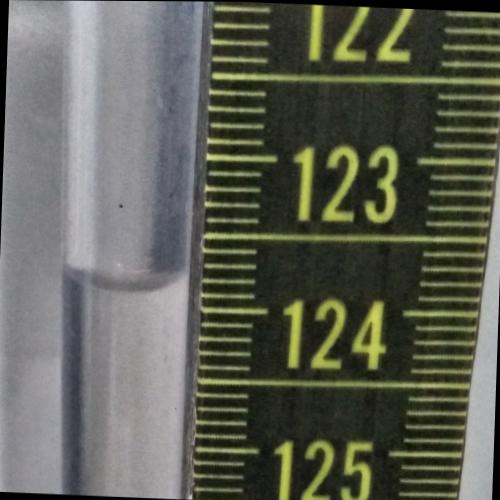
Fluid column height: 123.8 cm